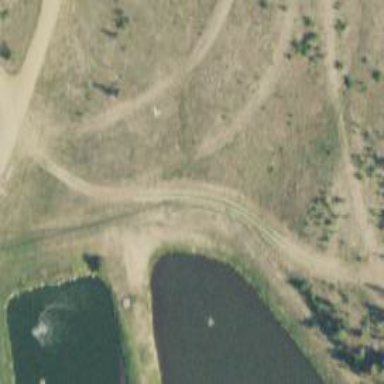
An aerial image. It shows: Advanced Nordic skiing trail groomed for classic and skating styles.